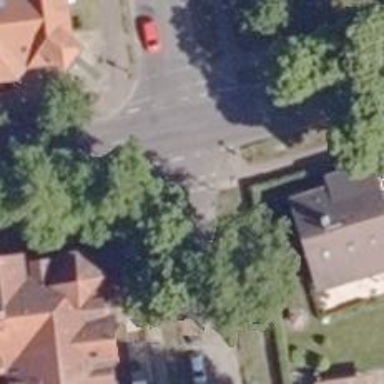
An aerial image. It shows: Residential road with asphalt surface and sidewalks on both sides. The left sidewalk has dirt surface.